Question: in App Purchase only allows my to create 'Free Subscription' in App, Can any body help me to resolve it.
I know you can say this question is duplicated, but I didn't find any help from those links.
so please take this question serious and answer it. Thanks.
<URL>

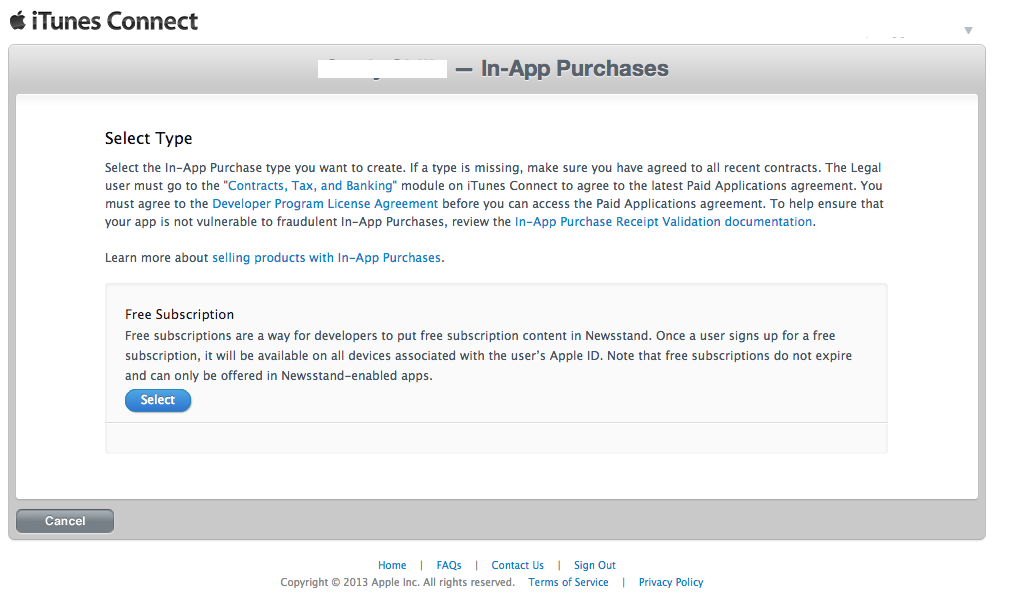
Answer: You've to agree the terms and conditions for paid app from iTune Connect.
Go to iTuneConnect home screen and select there you have to send request for . Accept the terms, and done. now you'll be able to see all types on In-App Purchases.